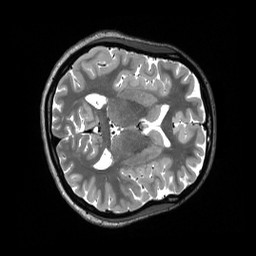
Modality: T2w
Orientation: axial
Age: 19
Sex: female
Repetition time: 3.2 s
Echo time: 0.563 s